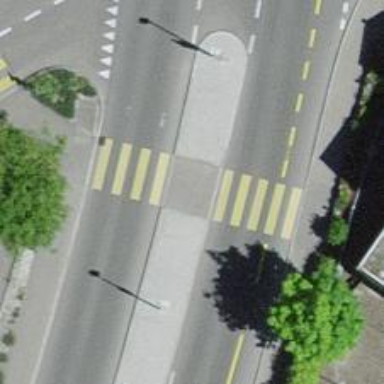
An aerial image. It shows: Crossing on the road.